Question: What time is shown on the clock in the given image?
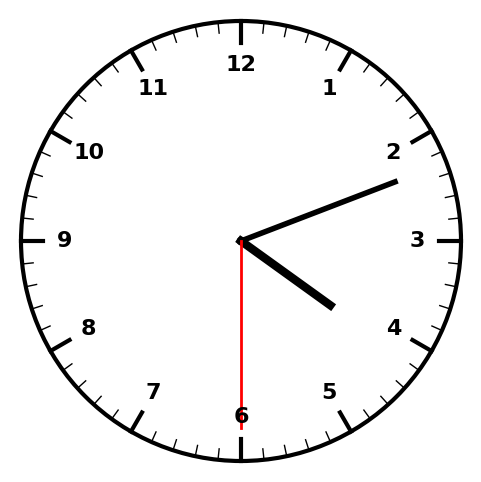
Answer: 04:11:30